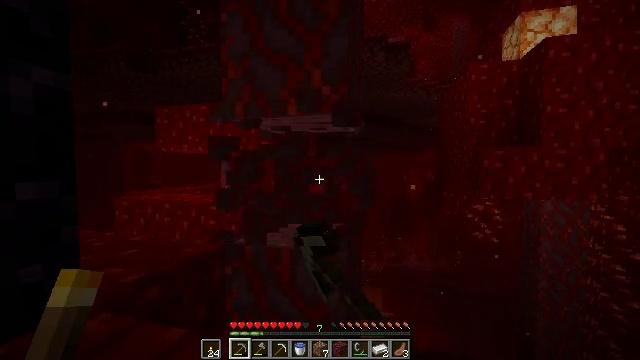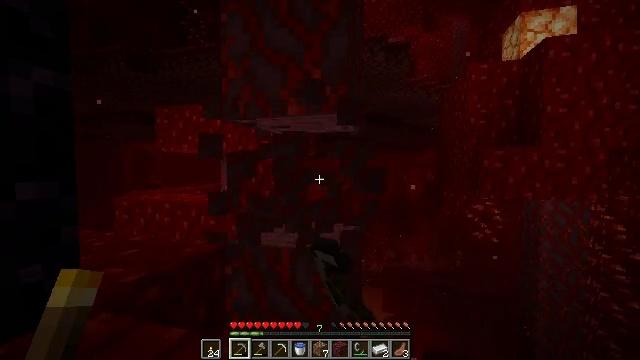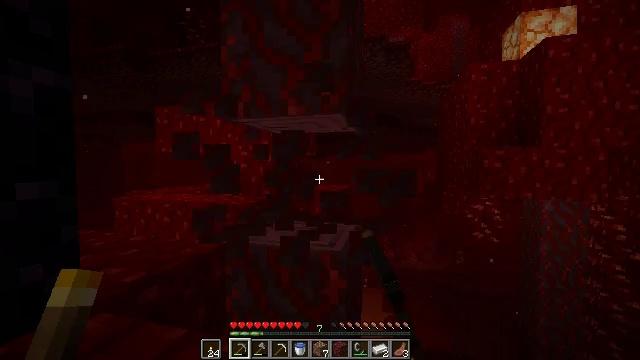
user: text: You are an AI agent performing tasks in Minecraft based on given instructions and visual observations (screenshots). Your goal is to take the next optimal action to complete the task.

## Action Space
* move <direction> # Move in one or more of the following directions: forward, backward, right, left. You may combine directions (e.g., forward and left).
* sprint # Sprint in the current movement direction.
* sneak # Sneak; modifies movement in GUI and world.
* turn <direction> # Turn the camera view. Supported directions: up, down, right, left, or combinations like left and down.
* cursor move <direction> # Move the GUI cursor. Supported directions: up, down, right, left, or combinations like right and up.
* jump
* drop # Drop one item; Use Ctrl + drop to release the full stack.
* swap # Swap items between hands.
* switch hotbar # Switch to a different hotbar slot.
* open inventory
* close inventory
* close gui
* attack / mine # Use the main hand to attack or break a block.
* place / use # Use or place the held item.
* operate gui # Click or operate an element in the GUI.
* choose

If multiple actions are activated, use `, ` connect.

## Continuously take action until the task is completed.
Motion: motion action
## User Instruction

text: Chop crimson stem from the tree.
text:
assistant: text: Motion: attack / mine
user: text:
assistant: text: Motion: attack / mine
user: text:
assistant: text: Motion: attack / mine